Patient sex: M
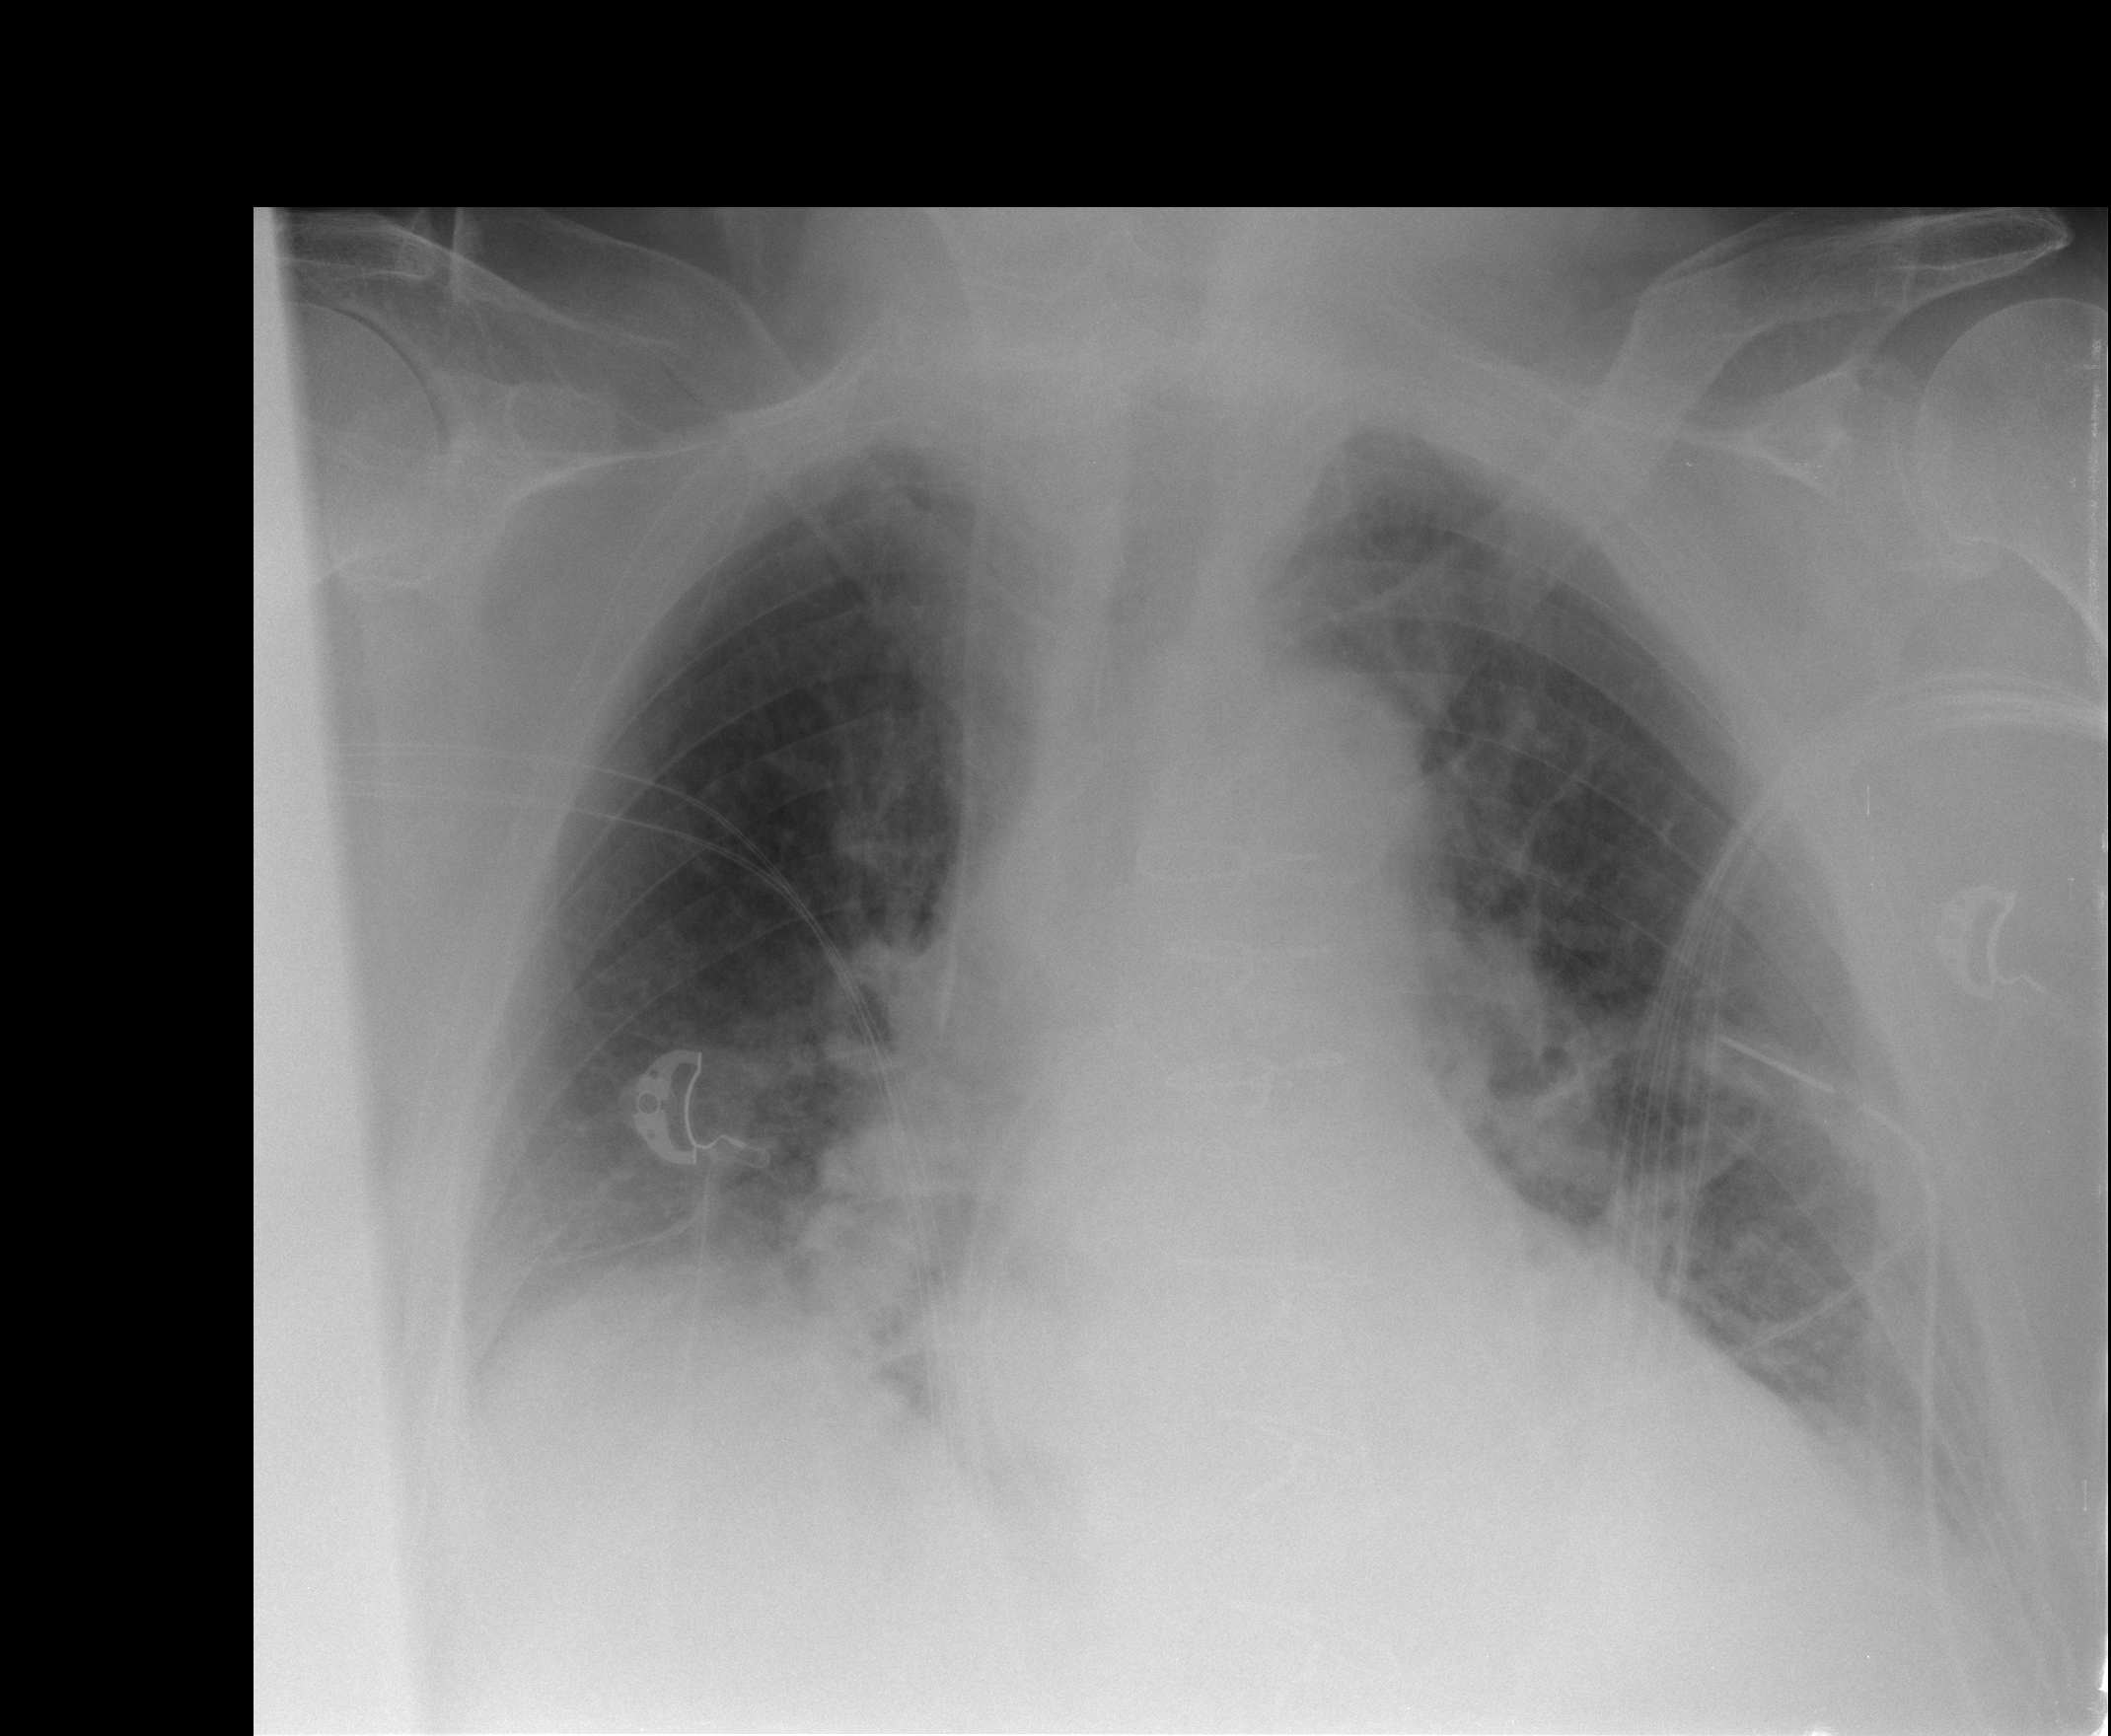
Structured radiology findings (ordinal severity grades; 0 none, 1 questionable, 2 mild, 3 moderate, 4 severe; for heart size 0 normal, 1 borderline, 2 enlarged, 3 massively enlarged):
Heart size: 2
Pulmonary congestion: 2
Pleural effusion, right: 1
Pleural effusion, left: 2
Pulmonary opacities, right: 0
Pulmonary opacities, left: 0
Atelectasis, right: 2
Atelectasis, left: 2